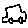
Label: car